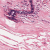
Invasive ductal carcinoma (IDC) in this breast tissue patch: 0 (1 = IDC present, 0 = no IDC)